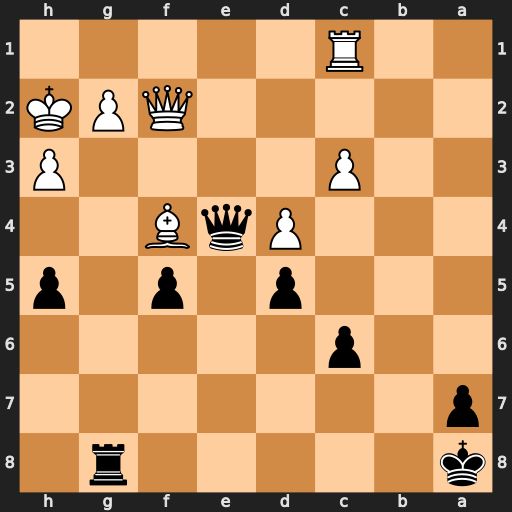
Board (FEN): k5r1/p7/2p5/3p1p1p/3PqB2/2P4P/5QPK/2R5
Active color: b
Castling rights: -
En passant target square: -
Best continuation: Rxg2+ Qxg2 Qxf4+